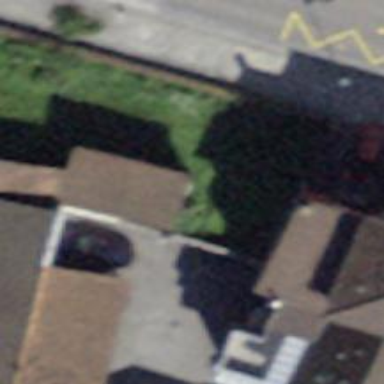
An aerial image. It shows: Restaurant.